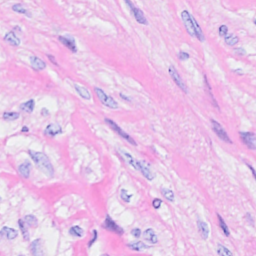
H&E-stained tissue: Breast